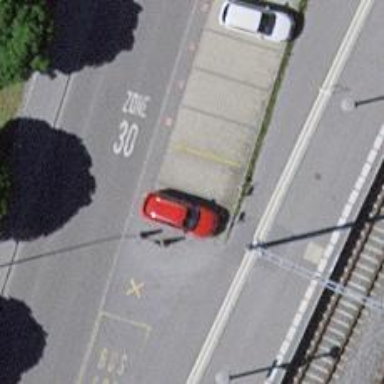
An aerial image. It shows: Car-sharing service available at this location.